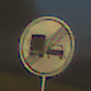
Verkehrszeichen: EndeUeberholverbotKraftfahrzeuge
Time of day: SunriseSunset
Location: Outdoor (Nature)
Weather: Clear
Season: NotSpecified
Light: Natural